Question: I am writing a custom FxCop-rule which checks if Exceptionclasses inherit from the correct Exception-namespaces. This check itself works perfectly. But, in my testcase, I came across something weird.
'''
namespace MyNamespace.IO
{
[TestClass]
public class ExceptionsShouldOnlyInheritFromCorrectNamespacesTests
{
[TestMethod]
public void TestExceptionInheritanceNamespace()
{
RuleAssert.AssertProblemsAreEqualToExpectedProblems<ExceptionsShouldOnlyInheritFromCorrectNamespaces, ExceptionInhertTestClass>();
}
}
namespace Something
{
[CaRuleTestClass]
public class ExceptionInhertTestClass
{
public class MyFirstException : SystemException
{
}
public class MySecondException : FileNotFoundException
{
}
[ExpectedProblem]
public class MyWrongException : AbandonedMutexException
{
}
}
}
}
'''
The above code demonstrates the setup. As you can see I have a nested-namespace (this is only for testpurposes). In this there is one main class 'ExceptionInhertTestClass' which holds three testclasses that are run by the custom FxCop-rule.
This custom rule checks the namespace of the class and compares it to the class it inherits from.
When debugging the rule, I noticed that the there was an unexpected problem on the 'MySecondException'-class. There was no Namespace found for this class, at all. The picture demonstrates:

Why does the class not have a value for its' namespace-property, while it obviously should have?
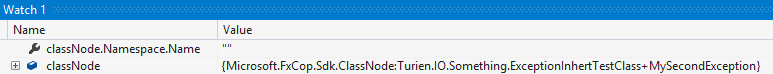
Answer: Actually, it's arguable whether it should have a namespace or not. According to the <URL>. That said, the FxCop API doesn't necessarily need to expose metadata in a way that corresponds to the spec. However, since Microsoft doesn't provide an SDK for FxCop rule creation, there is no way to know what might have been intended here.
In other words, now that you know that the namespace for a nested type isn't exposed in this way, you should climb its declaration hierarchy to find the appropriate namespace if you need it. :)